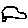
Label: car